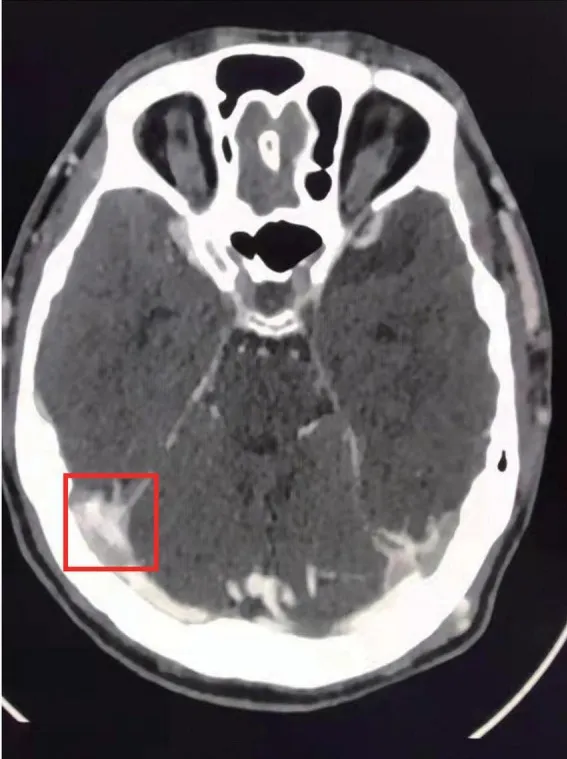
MRI scan indicated dural sinus thrombosis.
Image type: radiology (mri)